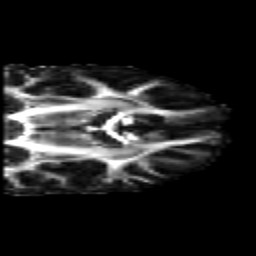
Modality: FA
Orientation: coronal
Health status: healthy
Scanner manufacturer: siemens
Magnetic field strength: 3 T
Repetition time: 10 s
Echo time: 0.092 s